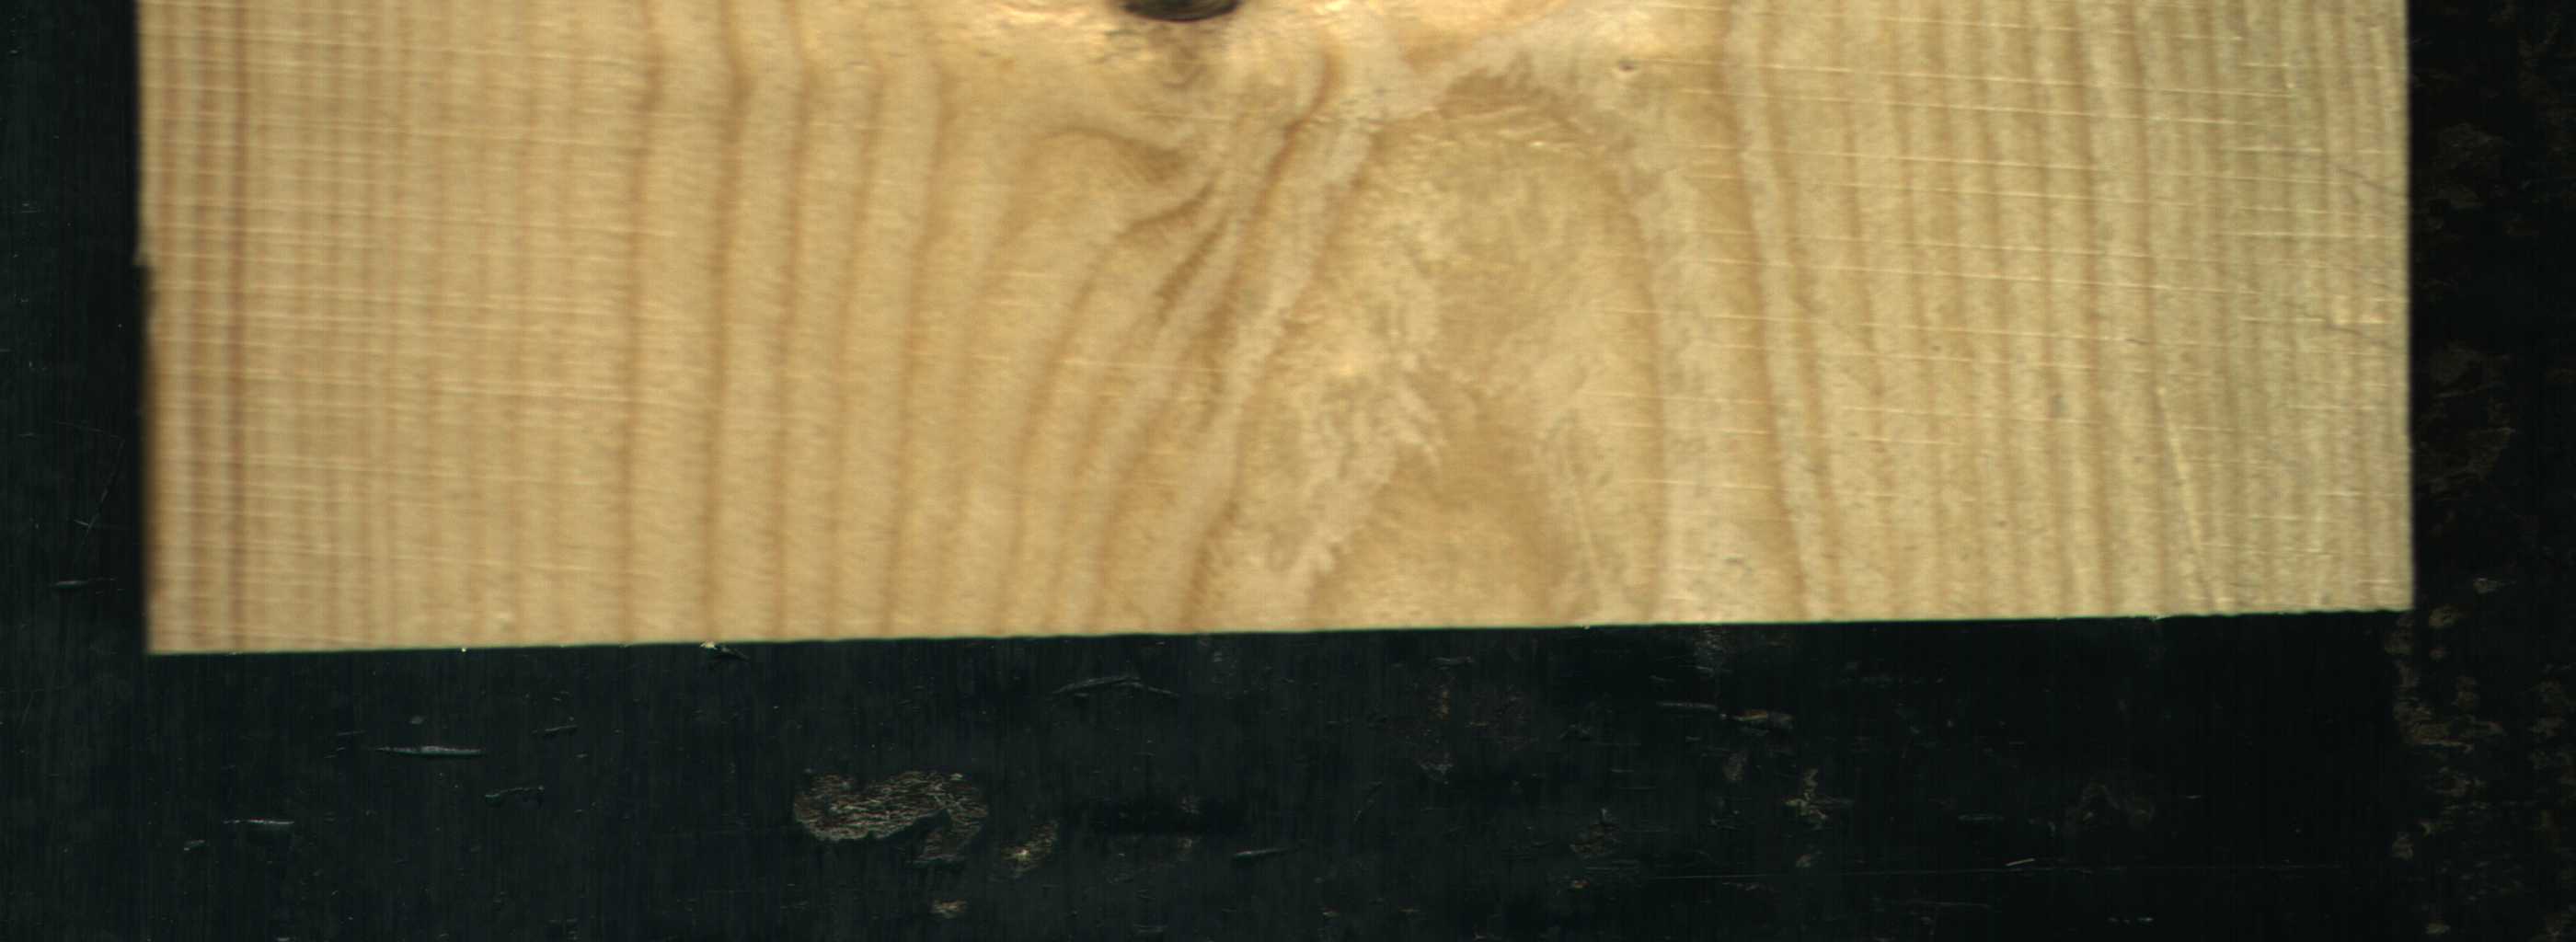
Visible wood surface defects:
Dead_Knot